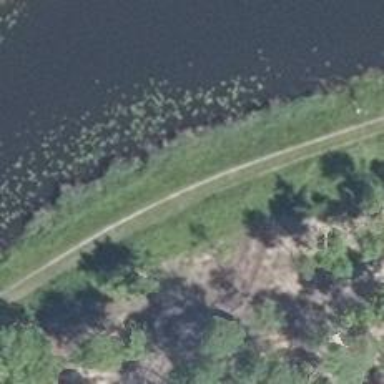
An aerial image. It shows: Ground path.